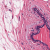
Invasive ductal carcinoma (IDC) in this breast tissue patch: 0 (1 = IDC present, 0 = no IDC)